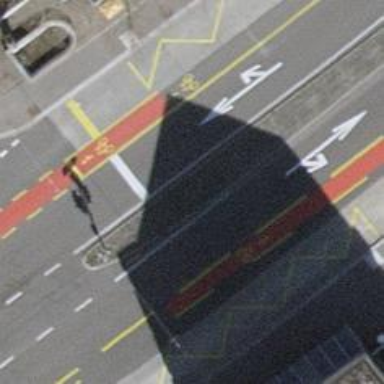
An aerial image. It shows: Road with traffic signals.